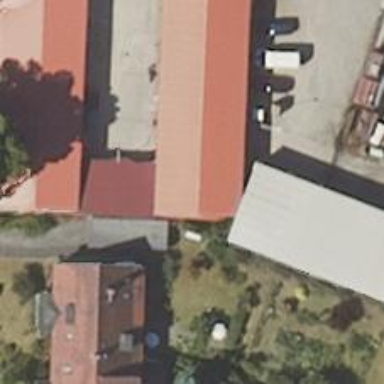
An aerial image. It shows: Group of garages.